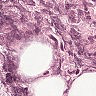
Metastatic tissue present: no